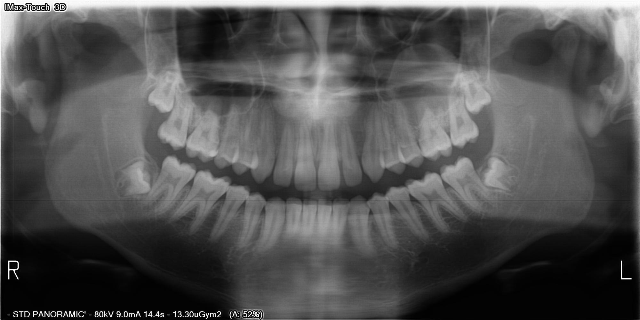
adult